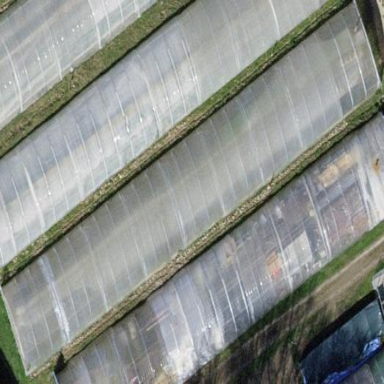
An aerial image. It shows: Greenhouse.